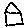
Label: house